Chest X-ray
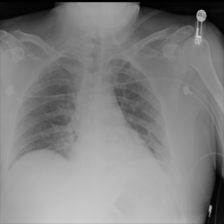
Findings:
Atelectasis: positive
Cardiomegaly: negative
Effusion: negative
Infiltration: negative
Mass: negative
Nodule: negative
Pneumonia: negative
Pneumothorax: negative
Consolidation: negative
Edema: negative
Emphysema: negative
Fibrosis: negative
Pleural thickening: negative
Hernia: negative